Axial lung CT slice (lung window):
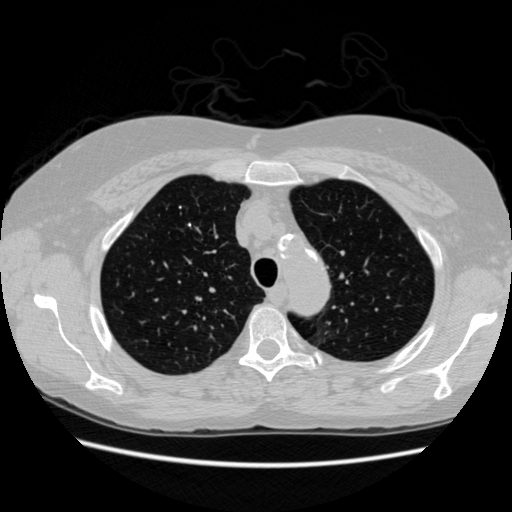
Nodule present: yes
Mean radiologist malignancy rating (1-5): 1